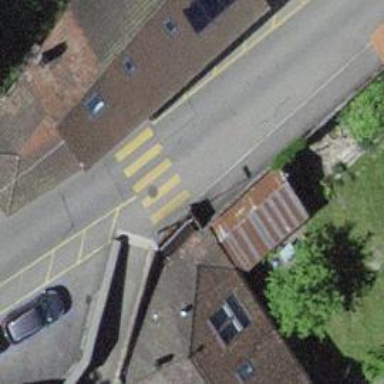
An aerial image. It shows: Footway with sett surface.